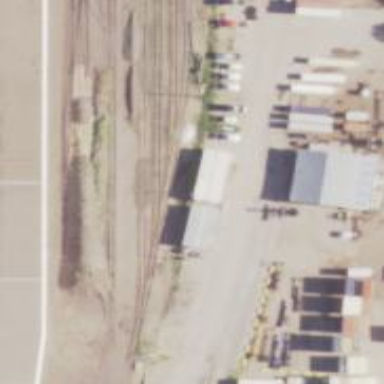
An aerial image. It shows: Railway yard in service.